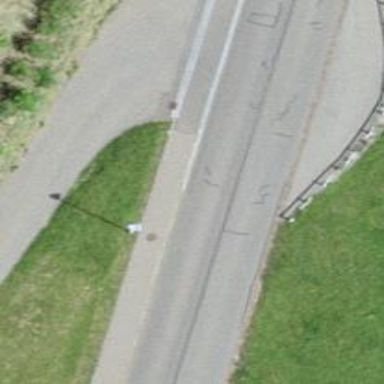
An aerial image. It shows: Tertiary road.